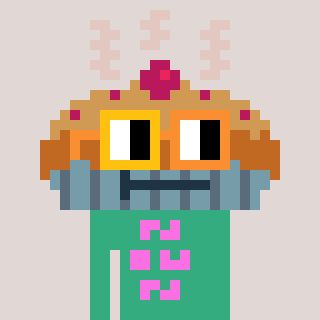
a pixel art character with square yellow and orange glasses, a pie-shaped head and a teal-colored body on a warm background